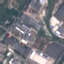
Land use / land cover: Industrial